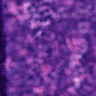
Metastatic tissue present: no